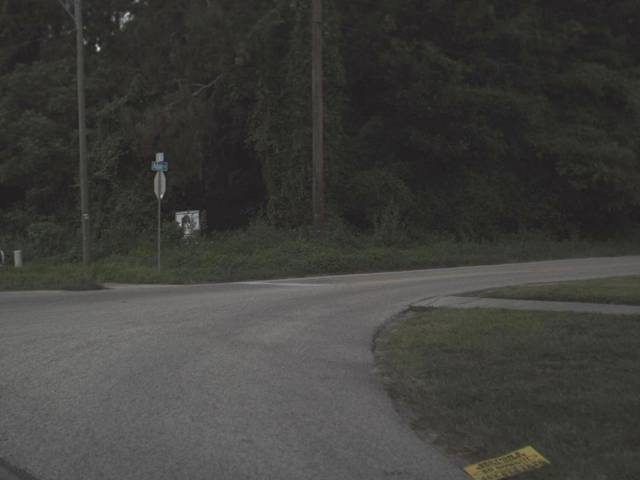
Region: United States
Coordinates: 28.351, -82.209